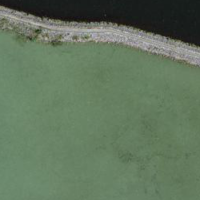
EUNIS habitat code: 14
Species observed at this site:
Chroicocephalus ridibundus
Lythrum salicaria
Charadrius hiaticula
Abramis brama
Prunus padus
Nasturtium officinale
Veronica anagallis-aquatica
Cymbalaria muralis
Dendrocygna viduata
Tringa nebularia